Question: I have created a cpp cocos2d-x project, and manually add lua support(import the liblua project in my solution). I want to run lua code in my cocos2d-x project. But I met these errors. I cannot use any functions in "CCLuaEngine.h". When I try to write some lua api code , there still unresolved external symbol errors.
my cocos2d-x version is 2.1.5 , and I use visual studio 2012 under Windows 7
following picture is my project.

'''
1>liblua.lib(tolua_to.obj) : error LNK2001: unresolved external symbol _lua_pushnumber
1>liblua.lib(CCLuaEngine.obj) : error LNK2019: unresolved external symbol _lua_pushnumber referenced in function "public: virtual int __thiscall cocos2d::CCLuaEngine::executeLayerTouchesEvent(class cocos2d::CCLayer *,int,class cocos2d::CCSet *)" (?executeLayerTouchesEvent@CCLuaEngine@cocos2d@@UAEHPAVCCLayer@2@HPAVCCSet@2@@Z)
1>liblua.lib(CCLuaStack.obj) : error LNK2001: unresolved external symbol _lua_pushnumber
1>liblua.lib(tolua_is.obj) : error LNK2001: unresolved external symbol _lua_pushnumber
1>liblua.lib(tolua_push.obj) : error LNK2001: unresolved external symbol _lua_pushnumber
1>liblua.lib(CCLuaEngine.obj) : error LNK2019: unresolved external symbol _lua_pushinteger referenced in function "public: virtual int __thiscall cocos2d::CCLuaEngine::executeLayerTouchesEvent(class cocos2d::CCLayer *,int,class cocos2d::CCSet *)" (?executeLayerTouchesEvent@CCLuaEngine@cocos2d@@UAEHPAVCCLayer@2@HPAVCCSet@2@@Z)
1>liblua.lib(CCLuaStack.obj) : error LNK2001: unresolved external symbol _lua_pushinteger
1>liblua.lib(tolua_fix.obj) : error LNK2001: unresolved external symbol _lua_pushinteger
1>liblua.lib(tolua_event.obj) : error LNK2001: unresolved external symbol _lua_createtable
1>liblua.lib(CCLuaEngine.obj) : error LNK2019: unresolved external symbol _lua_createtable referenced in function "public: virtual int __thiscall cocos2d::CCLuaEngine::executeLayerTouchesEvent(class cocos2d::CCLayer *,int,class cocos2d::CCSet *)" (?executeLayerTouchesEvent@CCLuaEngine@cocos2d@@UAEHPAVCCLayer@2@HPAVCCSet@2@@Z)
1>liblua.lib(CCLuaStack.obj) : error LNK2001: unresolved external symbol _lua_createtable
1>liblua.lib(tolua_fix.obj) : error LNK2001: unresolved external symbol _lua_createtable
1>liblua.lib(tolua_map.obj) : error LNK2001: unresolved external symbol _lua_createtable
1>liblua.lib(CCLuaEngine.obj) : error LNK2019: unresolved external symbol _lua_rawseti referenced in function "public: virtual int __thiscall cocos2d::CCLuaEngine::executeLayerTouchesEvent(class cocos2d::CCLayer *,int,class cocos2d::CCSet *)" (?executeLayerTouchesEvent@CCLuaEngine@cocos2d@@UAEHPAVCCLayer@2@HPAVCCSet@2@@Z)
1>liblua.lib(CCLuaStack.obj) : error LNK2001: unresolved external symbol _lua_rawseti
1>liblua.lib(tolua_push.obj) : error LNK2001: unresolved external symbol _lua_gettop
1>liblua.lib(tolua_map.obj) : error LNK2001: unresolved external symbol _lua_gettop
1>liblua.lib(tolua_to.obj) : error LNK2001: unresolved external symbol _lua_gettop
1>liblua.lib(tolua_event.obj) : error LNK2001: unresolved external symbol _lua_gettop
1>liblua.lib(CCLuaStack.obj) : error LNK2019: unresolved external symbol _lua_gettop referenced in function "int __cdecl 'anonymous namespace'::lua_print(struct lua_State *)" (?lua_print@?A0x5bb22735@@YAHPAUlua_State@@@Z)
1>liblua.lib(tolua_fix.obj) : error LNK2001: unresolved external symbol _lua_gettop
1>liblua.lib(LuaCocos2d.obj) : error LNK2001: unresolved external symbol _lua_gettop
1>liblua.lib(tolua_is.obj) : error LNK2001: unresolved external symbol _lua_gettop
1>liblua.lib(tolua_map.obj) : error LNK2001: unresolved external symbol _lua_settop
1>liblua.lib(tolua_to.obj) : error LNK2001: unresolved external symbol _lua_settop
1>liblua.lib(tolua_event.obj) : error LNK2001: unresolved external symbol _lua_settop
1>liblua.lib(CCLuaStack.obj) : error LNK2019: unresolved external symbol _lua_settop referenced in function "public: virtual void __thiscall cocos2d::CCLuaStack::addLuaLoader(int (__cdecl*)(struct lua_State *))" (?addLuaLoader@CCLuaStack@cocos2d@@UAEXP6AHPAUlua_State@@@Z@Z)
1>liblua.lib(tolua_fix.obj) : error LNK2001: unresolved external symbol _lua_settop
1>liblua.lib(tolua_is.obj) : error LNK2001: unresolved external symbol _lua_settop
1>liblua.lib(tolua_push.obj) : error LNK2001: unresolved external symbol _lua_settop
1>liblua.lib(tolua_event.obj) : error LNK2001: unresolved external symbol _lua_insert
1>liblua.lib(CCLuaStack.obj) : error LNK2019: unresolved external symbol _lua_insert referenced in function "public: virtual int __thiscall cocos2d::CCLuaStack::executeFunction(int)" (?executeFunction@CCLuaStack@cocos2d@@UAEHH@Z)
1>liblua.lib(tolua_is.obj) : error LNK2001: unresolved external symbol _lua_insert
1>liblua.lib(tolua_push.obj) : error LNK2001: unresolved external symbol _lua_insert
1>liblua.lib(tolua_map.obj) : error LNK2001: unresolved external symbol _lua_insert
1>liblua.lib(CCLuaStack.obj) : error LNK2019: unresolved external symbol _lua_isnumber referenced in function "public: virtual int __thiscall cocos2d::CCLuaStack::executeFunction(int)" (?executeFunction@CCLuaStack@cocos2d@@UAEHH@Z)
1>liblua.lib(tolua_is.obj) : error LNK2001: unresolved external symbol _lua_isnumber
1>liblua.lib(tolua_event.obj) : error LNK2001: unresolved external symbol _lua_isnumber
1>liblua.lib(tolua_map.obj) : error LNK2001: unresolved external symbol _lua_type
1>liblua.lib(tolua_to.obj) : error LNK2001: unresolved external symbol _lua_type
1>liblua.lib(tolua_event.obj) : error LNK2001: unresolved external symbol _lua_type
1>liblua.lib(CCLuaStack.obj) : error LNK2019: unresolved external symbol _lua_type referenced in function "public: virtual int __thiscall cocos2d::CCLuaStack::executeFunction(int)" (?executeFunction@CCLuaStack@cocos2d@@UAEHH@Z)
1>liblua.lib(tolua_fix.obj) : error LNK2001: unresolved external symbol _lua_type
1>liblua.lib(tolua_is.obj) : error LNK2001: unresolved external symbol _lua_type
1>liblua.lib(tolua_push.obj) : error LNK2001: unresolved external symbol _lua_type
1>liblua.lib(CCLuaStack.obj) : error LNK2019: unresolved external symbol _lua_typename referenced in function "int __cdecl 'anonymous namespace'::lua_print(struct lua_State *)" (?lua_print@?A0x5bb22735@@YAHPAUlua_State@@@Z)
1>liblua.lib(tolua_fix.obj) : error LNK2001: unresolved external symbol _lua_typename
1>liblua.lib(tolua_is.obj) : error LNK2001: unresolved external symbol _lua_typename
1>liblua.lib(CCLuaStack.obj) : error LNK2019: unresolved external symbol _lua_tointeger referenced in function "public: virtual int __thiscall cocos2d::CCLuaStack::executeFunction(int)" (?executeFunction@CCLuaStack@cocos2d@@UAEHH@Z)
1>liblua.lib(tolua_to.obj) : error LNK2001: unresolved external symbol _lua_toboolean
1>liblua.lib(CCLuaStack.obj) : error LNK2019: unresolved external symbol _lua_toboolean referenced in function "public: virtual int __thiscall cocos2d::CCLuaStack::executeFunction(int)" (?executeFunction@CCLuaStack@cocos2d@@UAEHH@Z)
1>liblua.lib(tolua_fix.obj) : error LNK2001: unresolved external symbol _lua_toboolean
1>liblua.lib(tolua_is.obj) : error LNK2001: unresolved external symbol _lua_toboolean
1>liblua.lib(tolua_push.obj) : error LNK2001: unresolved external symbol _lua_toboolean
1>liblua.lib(tolua_to.obj) : error LNK2001: unresolved external symbol _lua_tolstring
1>liblua.lib(CCLuaStack.obj) : error LNK2019: unresolved external symbol _lua_tolstring referenced in function "public: virtual void __thiscall cocos2d::CCLuaStack::addSearchPath(char const *)" (?addSearchPath@CCLuaStack@cocos2d@@UAEXPBD@Z)
1>liblua.lib(tolua_fix.obj) : error LNK2001: unresolved external symbol _lua_tolstring
1>liblua.lib(Cocos2dxLuaLoader.obj) : error LNK2001: unresolved external symbol _lua_tolstring
1>liblua.lib(tolua_is.obj) : error LNK2001: unresolved external symbol _lua_tolstring
1>liblua.lib(CCLuaStack.obj) : error LNK2019: unresolved external symbol _lua_objlen referenced in function "public: virtual void __thiscall cocos2d::CCLuaStack::addLuaLoader(int (__cdecl*)(struct lua_State *))" (?addLuaLoader@CCLuaStack@cocos2d@@UAEXP6AHPAUlua_State@@@Z@Z)
1>liblua.lib(tolua_event.obj) : error LNK2001: unresolved external symbol _lua_pushnil
1>liblua.lib(CCLuaStack.obj) : error LNK2019: unresolved external symbol _lua_pushnil referenced in function "public: virtual void __thiscall cocos2d::CCLuaStack::pushNil(void)" (?pushNil@CCLuaStack@cocos2d@@UAEXXZ)
1>liblua.lib(tolua_fix.obj) : error LNK2001: unresolved external symbol _lua_pushnil
1>liblua.lib(tolua_push.obj) : error LNK2001: unresolved external symbol _lua_pushnil
1>liblua.lib(tolua_map.obj) : error LNK2001: unresolved external symbol _lua_pushnil
1>liblua.lib(CCLuaStack.obj) : error LNK2019: unresolved external symbol _lua_pushlstring referenced in function "public: virtual void __thiscall cocos2d::CCLuaStack::pushString(char const *,int)" (?pushString@CCLuaStack@cocos2d@@UAEXPBDH@Z)
1>liblua.lib(tolua_is.obj) : error LNK2001: unresolved external symbol _lua_pushlstring
1>liblua.lib(tolua_map.obj) : error LNK2001: unresolved external symbol _lua_pushlstring
1>liblua.lib(tolua_event.obj) : error LNK2001: unresolved external symbol _lua_pushlstring
1>liblua.lib(tolua_push.obj) : error LNK2001: unresolved external symbol _lua_pushstring
1>liblua.lib(tolua_map.obj) : error LNK2001: unresolved external symbol _lua_pushstring
1>liblua.lib(tolua_event.obj) : error LNK2001: unresolved external symbol _lua_pushstring
1>liblua.lib(CCLuaStack.obj) : error LNK2019: unresolved external symbol _lua_pushstring referenced in function "public: virtual void __thiscall cocos2d::CCLuaStack::pushCCLuaValueDict(class std::map<class std::basic_string<char,struct std::char_traits<char>,class std::allocator<char> >,class cocos2d::CCLuaValue,struct std::less<class std::basic_string<char,struct std::char_traits<char>,class std::allocator<char> > >,class std::allocator<struct std::pair<class std::basic_string<char,struct std::char_traits<char>,class std::allocator<char> > const ,class cocos2d::CCLuaValue> > > const &)" (?pushCCLuaValueDict@CCLuaStack@cocos2d@@UAEXABV?$map@V?$basic_string@DU?$char_traits@D@std@@V?$allocator@D@2@@std@@VCCLuaValue@cocos2d@@U?$less@V?$basic_string@DU?$char_traits@D@std@@V?$allocator@D@2@@std@@@2@V?$allocator@U?$pair@$$CBV?$basic_string@DU?$char_traits@D@std@@V?$allocator@D@2@@std@@VCCLuaValue@cocos2d@@@std@@@2@@std@@@Z)
1>liblua.lib(tolua_fix.obj) : error LNK2001: unresolved external symbol _lua_pushstring
1>liblua.lib(LuaCocos2d.obj) : error LNK2001: unresolved external symbol _lua_pushstring
1>liblua.lib(tolua_is.obj) : error LNK2001: unresolved external symbol _lua_pushstring
1>liblua.lib(CCLuaStack.obj) : error LNK2019: unresolved external symbol _lua_pushfstring referenced in function "public: virtual void __thiscall cocos2d::CCLuaStack::addSearchPath(char const *)" (?addSearchPath@CCLuaStack@cocos2d@@UAEXPBD@Z)
1>liblua.lib(CCLuaStack.obj) : error LNK2019: unresolved external symbol _lua_pushcclosure referenced in function "public: virtual void __thiscall cocos2d::CCLuaStack::addLuaLoader(int (__cdecl*)(struct lua_State *))" (?addLuaLoader@CCLuaStack@cocos2d@@UAEXP6AHPAUlua_State@@@Z@Z)
1>liblua.lib(tolua_map.obj) : error LNK2001: unresolved external symbol _lua_pushcclosure
1>liblua.lib(tolua_event.obj) : error LNK2001: unresolved external symbol _lua_pushcclosure
1>liblua.lib(CCLuaStack.obj) : error LNK2019: unresolved external symbol _lua_pushboolean referenced in function "public: virtual void __thiscall cocos2d::CCLuaStack::pushBoolean(bool)" (?pushBoolean@CCLuaStack@cocos2d@@UAEX_N@Z)
1>liblua.lib(tolua_push.obj) : error LNK2001: unresolved external symbol _lua_pushboolean
1>liblua.lib(tolua_map.obj) : error LNK2001: unresolved external symbol _lua_pushboolean
1>liblua.lib(tolua_event.obj) : error LNK2001: unresolved external symbol _lua_pushboolean
1>liblua.lib(CCLuaStack.obj) : error LNK2019: unresolved external symbol _lua_getfield referenced in function "public: virtual void __thiscall cocos2d::CCLuaStack::addLuaLoader(int (__cdecl*)(struct lua_State *))" (?addLuaLoader@CCLuaStack@cocos2d@@UAEXP6AHPAUlua_State@@@Z@Z)
1>liblua.lib(tolua_fix.obj) : error LNK2001: unresolved external symbol _lua_getfield
1>liblua.lib(tolua_push.obj) : error LNK2001: unresolved external symbol _lua_getfield
1>liblua.lib(tolua_map.obj) : error LNK2001: unresolved external symbol _lua_getfield
1>liblua.lib(CCLuaStack.obj) : error LNK2019: unresolved external symbol _lua_rawgeti referenced in function "public: virtual void __thiscall cocos2d::CCLuaStack::addLuaLoader(int (__cdecl*)(struct lua_State *))" (?addLuaLoader@CCLuaStack@cocos2d@@UAEXP6AHPAUlua_State@@@Z@Z)
1>liblua.lib(CCLuaStack.obj) : error LNK2019: unresolved external symbol _lua_setfield referenced in function "public: virtual void __thiscall cocos2d::CCLuaStack::addLuaLoader(int (__cdecl*)(struct lua_State *))" (?addLuaLoader@CCLuaStack@cocos2d@@UAEXP6AHPAUlua_State@@@Z@Z)
1>liblua.lib(tolua_event.obj) : error LNK2001: unresolved external symbol _lua_rawset
1>liblua.lib(CCLuaStack.obj) : error LNK2019: unresolved external symbol _lua_rawset referenced in function "public: virtual void __thiscall cocos2d::CCLuaStack::pushCCLuaValueDict(class std::map<class std::basic_string<char,struct std::char_traits<char>,class std::allocator<char> >,class cocos2d::CCLuaValue,struct std::less<class std::basic_string<char,struct std::char_traits<char>,class std::allocator<char> > >,class std::allocator<struct std::pair<class std::basic_string<char,struct std::char_traits<char>,class std::allocator<char> > const ,class cocos2d::CCLuaValue> > > const &)" (?pushCCLuaValueDict@CCLuaStack@cocos2d@@UAEXABV?$map@V?$basic_string@DU?$char_traits@D@std@@V?$allocator@D@2@@std@@VCCLuaValue@cocos2d@@U?$less@V?$basic_string@DU?$char_traits@D@std@@V?$allocator@D@2@@std@@@2@V?$allocator@U?$pair@$$CBV?$basic_string@DU?$char_traits@D@std@@V?$allocator@D@2@@std@@VCCLuaValue@cocos2d@@@std@@@2@@std@@@Z)
1>liblua.lib(tolua_fix.obj) : error LNK2001: unresolved external symbol _lua_rawset
1>liblua.lib(tolua_push.obj) : error LNK2001: unresolved external symbol _lua_rawset
1>liblua.lib(tolua_map.obj) : error LNK2001: unresolved external symbol _lua_rawset
1>liblua.lib(CCLuaStack.obj) : error LNK2019: unresolved external symbol _lua_pcall referenced in function "public: virtual int __thiscall cocos2d::CCLuaStack::executeFunction(int)" (?executeFunction@CCLuaStack@cocos2d@@UAEHH@Z)
1>liblua.lib(tolua_map.obj) : error LNK2001: unresolved external symbol _lua_pcall
1>liblua.lib(CCLuaStack.obj) : error LNK2019: unresolved external symbol _lua_error referenced in function "public: virtual bool __thiscall cocos2d::CCLuaStack::handleAssert(char const *)" (?handleAssert@CCLuaStack@cocos2d@@UAE_NPBD@Z)
1>liblua.lib(tolua_map.obj) : error LNK2001: unresolved external symbol _lua_error
1>liblua.lib(CCLuaStack.obj) : error LNK2019: unresolved external symbol _luaL_register referenced in function "protected: bool __thiscall cocos2d::CCLuaStack::init(void)" (?init@CCLuaStack@cocos2d@@IAE_NXZ)
1>liblua.lib(CCLuaStack.obj) : error LNK2019: unresolved external symbol _luaL_loadfile referenced in function "public: virtual int __thiscall cocos2d::CCLuaStack::executeScriptFile(char const *)" (?executeScriptFile@CCLuaStack@cocos2d@@UAEHPBD@Z)
1>liblua.lib(CCLuaStack.obj) : error LNK2019: unresolved external symbol _luaL_loadstring referenced in function "public: virtual int __thiscall cocos2d::CCLuaStack::executeString(char const *)" (?executeString@CCLuaStack@cocos2d@@UAEHPBD@Z)
1>liblua.lib(CCLuaStack.obj) : error LNK2019: unresolved external symbol _luaL_newstate referenced in function "protected: bool __thiscall cocos2d::CCLuaStack::init(void)" (?init@CCLuaStack@cocos2d@@IAE_NXZ)
1>liblua.lib(CCLuaStack.obj) : error LNK2019: unresolved external symbol _luaL_openlibs referenced in function "protected: bool __thiscall cocos2d::CCLuaStack::init(void)" (?init@CCLuaStack@cocos2d@@IAE_NXZ)
1>liblua.lib(tolua_event.obj) : error LNK2001: unresolved external symbol _lua_pushvalue
1>liblua.lib(tolua_fix.obj) : error LNK2019: unresolved external symbol _lua_pushvalue referenced in function _toluafix_ref_function
1>liblua.lib(tolua_is.obj) : error LNK2001: unresolved external symbol _lua_pushvalue
1>liblua.lib(tolua_push.obj) : error LNK2001: unresolved external symbol _lua_pushvalue
1>liblua.lib(tolua_map.obj) : error LNK2001: unresolved external symbol _lua_pushvalue
1>liblua.lib(tolua_fix.obj) : error LNK2019: unresolved external symbol _lua_remove referenced in function _toluafix_get_function_by_refid
1>liblua.lib(tolua_push.obj) : error LNK2001: unresolved external symbol _lua_remove
1>liblua.lib(tolua_event.obj) : error LNK2001: unresolved external symbol _lua_remove
1>liblua.lib(tolua_fix.obj) : error LNK2019: unresolved external symbol _lua_tonumber referenced in function _toluafix_stack_dump
1>liblua.lib(tolua_to.obj) : error LNK2001: unresolved external symbol _lua_tonumber
1>liblua.lib(tolua_event.obj) : error LNK2001: unresolved external symbol _lua_touserdata
1>liblua.lib(tolua_fix.obj) : error LNK2019: unresolved external symbol _lua_touserdata referenced in function _toluafix_remove_ccobject_by_refid
1>liblua.lib(LuaCocos2d.obj) : error LNK2001: unresolved external symbol _lua_touserdata
1>liblua.lib(tolua_map.obj) : error LNK2001: unresolved external symbol _lua_touserdata
1>liblua.lib(tolua_to.obj) : error LNK2001: unresolved external symbol _lua_touserdata
1>liblua.lib(tolua_fix.obj) : error LNK2019: unresolved external symbol _lua_pushlightuserdata referenced in function _toluafix_pushusertype_ccobject
1>liblua.lib(tolua_push.obj) : error LNK2001: unresolved external symbol _lua_pushlightuserdata
1>liblua.lib(tolua_map.obj) : error LNK2001: unresolved external symbol _lua_pushlightuserdata
1>liblua.lib(tolua_event.obj) : error LNK2001: unresolved external symbol _lua_pushlightuserdata
1>liblua.lib(tolua_map.obj) : error LNK2001: unresolved external symbol _lua_rawget
1>liblua.lib(tolua_event.obj) : error LNK2001: unresolved external symbol _lua_rawget
1>liblua.lib(tolua_fix.obj) : error LNK2019: unresolved external symbol _lua_rawget referenced in function _toluafix_get_function_by_refid
1>liblua.lib(LuaCocos2d.obj) : error LNK2001: unresolved external symbol _lua_rawget
1>liblua.lib(tolua_is.obj) : error LNK2001: unresolved external symbol _lua_rawget
1>liblua.lib(tolua_push.obj) : error LNK2001: unresolved external symbol _lua_rawget
1>liblua.lib(Cocos2dxLuaLoader.obj) : error LNK2019: unresolved external symbol _luaL_checklstring referenced in function _cocos2dx_lua_loader
1>liblua.lib(Cocos2dxLuaLoader.obj) : error LNK2019: unresolved external symbol _luaL_error referenced in function _cocos2dx_lua_loader
1>liblua.lib(tolua_is.obj) : error LNK2001: unresolved external symbol _luaL_error
1>liblua.lib(tolua_map.obj) : error LNK2001: unresolved external symbol _luaL_error
1>liblua.lib(Cocos2dxLuaLoader.obj) : error LNK2019: unresolved external symbol _luaL_loadbuffer referenced in function _cocos2dx_lua_loader
1>liblua.lib(tolua_map.obj) : error LNK2001: unresolved external symbol _luaL_loadbuffer
1>liblua.lib(tolua_is.obj) : error LNK2019: unresolved external symbol _lua_replace referenced in function _push_table_instance
1>liblua.lib(tolua_is.obj) : error LNK2019: unresolved external symbol _lua_isstring referenced in function _lua_isusertable
1>liblua.lib(tolua_is.obj) : error LNK2019: unresolved external symbol _lua_isuserdata referenced in function _lua_isusertype
1>liblua.lib(tolua_map.obj) : error LNK2001: unresolved external symbol _lua_isuserdata
1>liblua.lib(tolua_to.obj) : error LNK2001: unresolved external symbol _lua_isuserdata
1>liblua.lib(tolua_event.obj) : error LNK2001: unresolved external symbol _lua_isuserdata
1>liblua.lib(tolua_is.obj) : error LNK2019: unresolved external symbol _lua_rawequal referenced in function _tolua_fast_isa
1>liblua.lib(tolua_map.obj) : error LNK2001: unresolved external symbol _lua_rawequal
1>liblua.lib(tolua_event.obj) : error LNK2001: unresolved external symbol _lua_rawequal
1>liblua.lib(tolua_is.obj) : error LNK2019: unresolved external symbol _lua_gettable referenced in function _push_table_instance
1>liblua.lib(tolua_to.obj) : error LNK2001: unresolved external symbol _lua_gettable
1>liblua.lib(tolua_event.obj) : error LNK2001: unresolved external symbol _lua_gettable
1>liblua.lib(tolua_is.obj) : error LNK2019: unresolved external symbol _lua_getmetatable referenced in function _lua_isusertype
1>liblua.lib(tolua_push.obj) : error LNK2001: unresolved external symbol _lua_getmetatable
1>liblua.lib(tolua_map.obj) : error LNK2001: unresolved external symbol _lua_getmetatable
1>liblua.lib(tolua_event.obj) : error LNK2001: unresolved external symbol _lua_getmetatable
1>liblua.lib(tolua_is.obj) : error LNK2019: unresolved external symbol _lua_concat referenced in function _lua_isusertable
1>liblua.lib(tolua_push.obj) : error LNK2019: unresolved external symbol _lua_newuserdata referenced in function _tolua_pushusertype
1>liblua.lib(tolua_push.obj) : error LNK2019: unresolved external symbol _lua_settable referenced in function _tolua_pushfieldboolean
1>liblua.lib(tolua_map.obj) : error LNK2001: unresolved external symbol _lua_settable
1>liblua.lib(tolua_event.obj) : error LNK2001: unresolved external symbol _lua_settable
1>liblua.lib(tolua_push.obj) : error LNK2019: unresolved external symbol _lua_setmetatable referenced in function _tolua_pushusertype
1>liblua.lib(tolua_map.obj) : error LNK2001: unresolved external symbol _lua_setmetatable
1>liblua.lib(tolua_event.obj) : error LNK2001: unresolved external symbol _lua_setmetatable
1>liblua.lib(tolua_push.obj) : error LNK2019: unresolved external symbol _lua_setfenv referenced in function _tolua_pushusertype
1>liblua.lib(tolua_map.obj) : error LNK2001: unresolved external symbol _lua_setfenv
1>liblua.lib(tolua_event.obj) : error LNK2001: unresolved external symbol _lua_setfenv
1>liblua.lib(tolua_map.obj) : error LNK2019: unresolved external symbol _lua_getfenv referenced in function _tolua_bnd_getpeer
1>liblua.lib(tolua_event.obj) : error LNK2001: unresolved external symbol _lua_getfenv
1>liblua.lib(tolua_map.obj) : error LNK2019: unresolved external symbol _lua_gc referenced in function _tolua_bnd_releaseownership
1>liblua.lib(tolua_map.obj) : error LNK2019: unresolved external symbol _lua_next referenced in function _mapsuper
1>liblua.lib(tolua_map.obj) : error LNK2019: unresolved external symbol _luaL_newmetatable referenced in function _tolua_newmetatable
1>liblua.lib(tolua_event.obj) : error LNK2019: unresolved external symbol _lua_iscfunction referenced in function _class_index_event
1>liblua.lib(tolua_event.obj) : error LNK2019: unresolved external symbol _lua_tocfunction referenced in function _tolua_ismodulemetatable
1>liblua.lib(tolua_event.obj) : error LNK2019: unresolved external symbol _lua_call referenced in function _class_call_event
'''
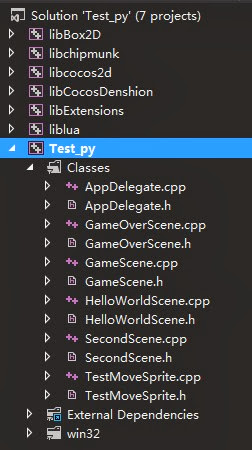
Answer: Add the and in the text field.
'''
Project Properties -> Linker -> Input -> Additional Dependencies.
'''
When you click in the field, you get a '...' key. Click on this key and add one library name per line. Alternatively you can write the names in the field. Separate all entries with space characters.
verify that it's on the command line in
'''
Project Properties -> Linker -> Comamnd Line.
'''